Interaction volume radius: 10 \u00c5
Interaction volume height: 10 \u00c5
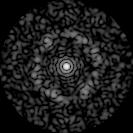
Disorder parameter: 0.8125